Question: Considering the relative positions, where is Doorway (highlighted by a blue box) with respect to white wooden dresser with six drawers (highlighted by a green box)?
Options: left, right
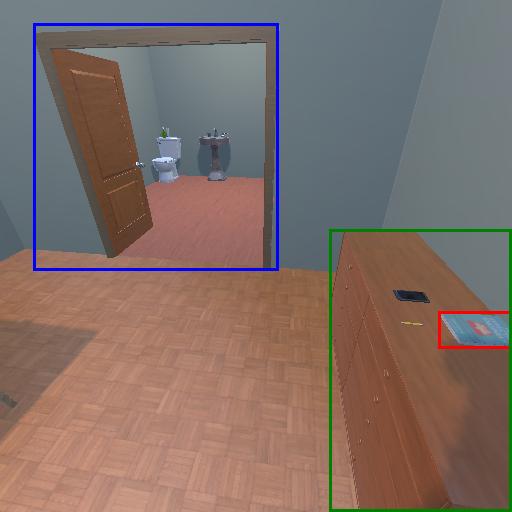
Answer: left